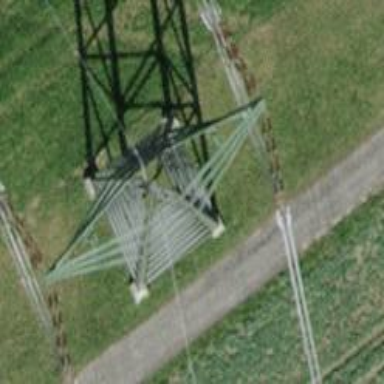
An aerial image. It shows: Power line in the image.